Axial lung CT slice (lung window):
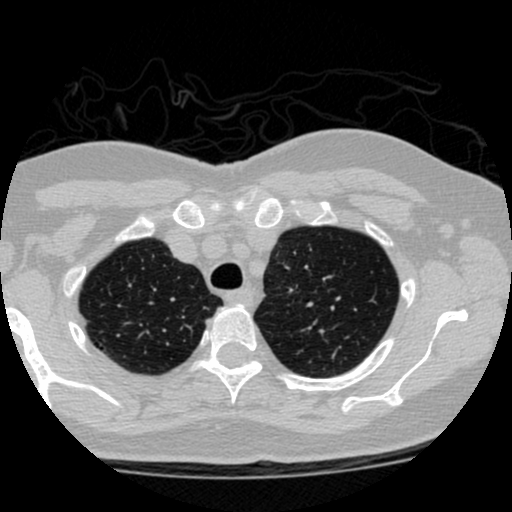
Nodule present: no